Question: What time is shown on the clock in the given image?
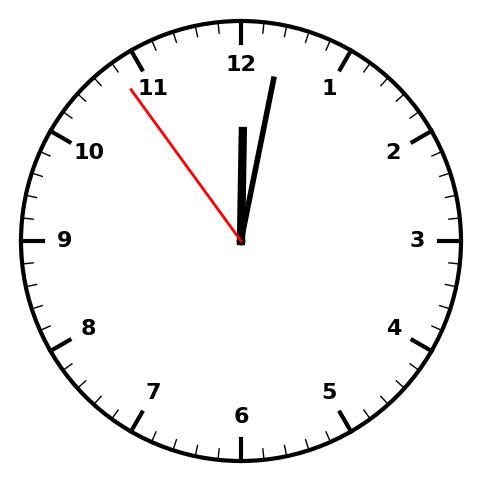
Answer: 12:01:54